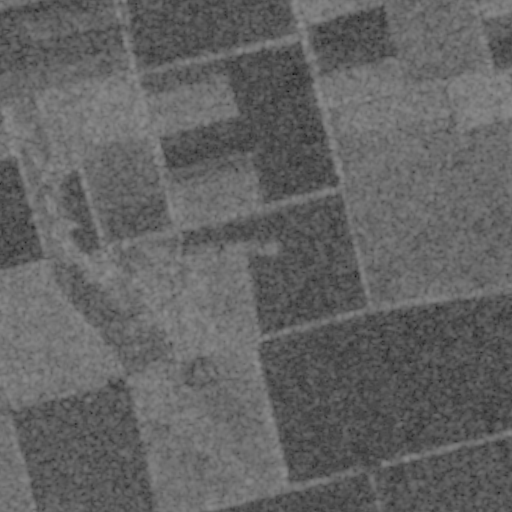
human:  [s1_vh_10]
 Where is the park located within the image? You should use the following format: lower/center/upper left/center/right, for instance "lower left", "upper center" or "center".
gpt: The park is located in the center left of the image.
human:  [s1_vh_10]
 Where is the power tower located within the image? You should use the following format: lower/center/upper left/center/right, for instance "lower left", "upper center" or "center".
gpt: The power tower is located in the left of the image.
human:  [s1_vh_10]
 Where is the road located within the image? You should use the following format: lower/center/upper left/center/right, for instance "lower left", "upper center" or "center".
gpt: There is no road in the image.

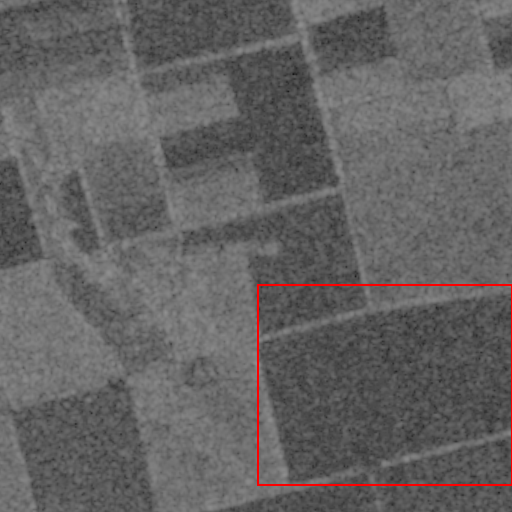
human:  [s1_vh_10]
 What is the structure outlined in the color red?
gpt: The structure outlined in red is a crop field.
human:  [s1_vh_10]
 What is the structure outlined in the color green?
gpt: There is no green outline.